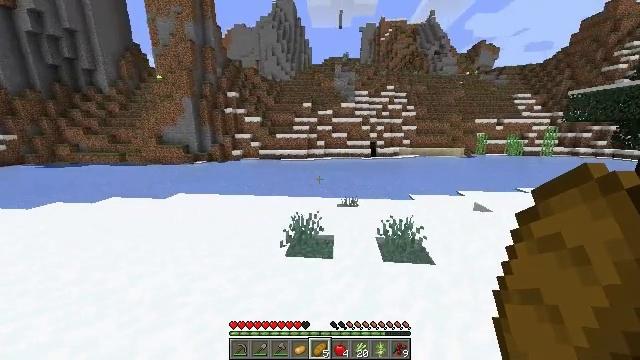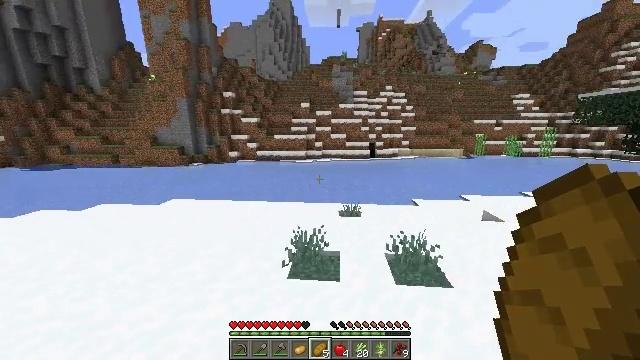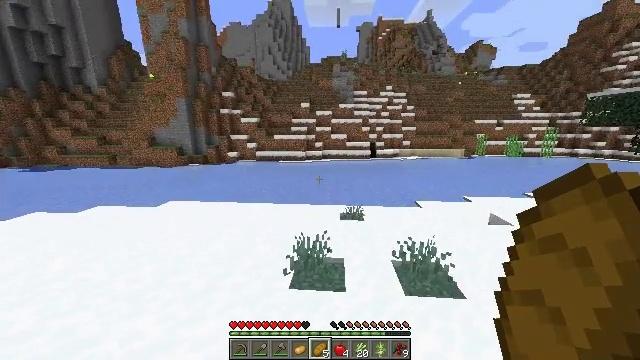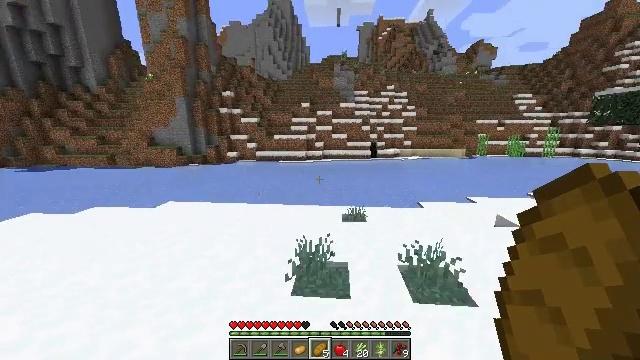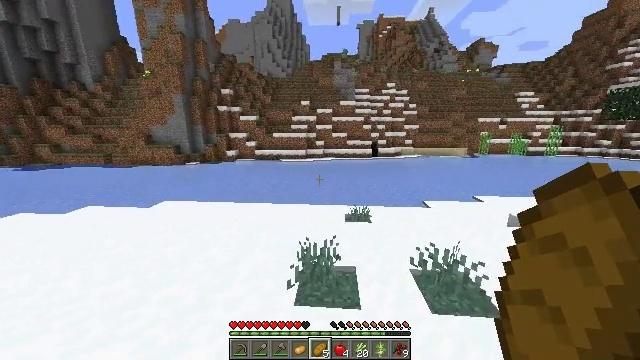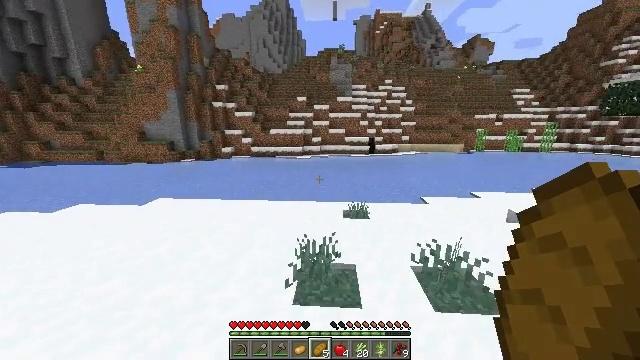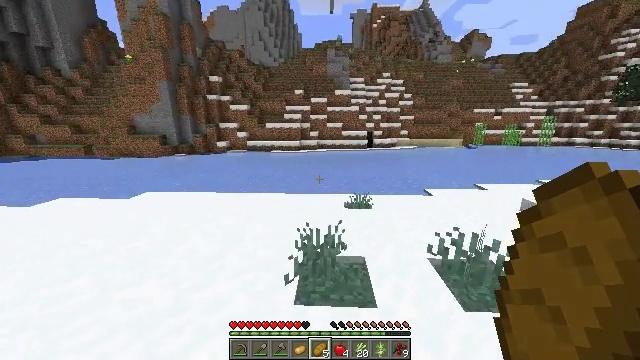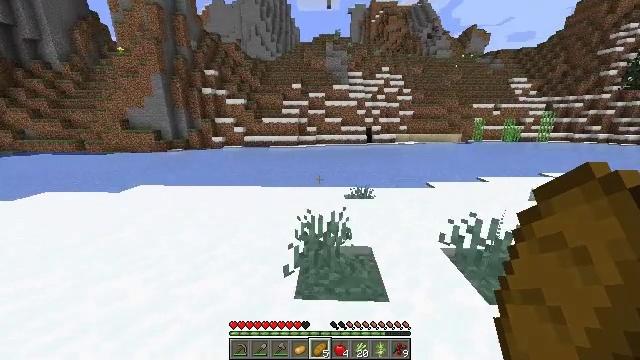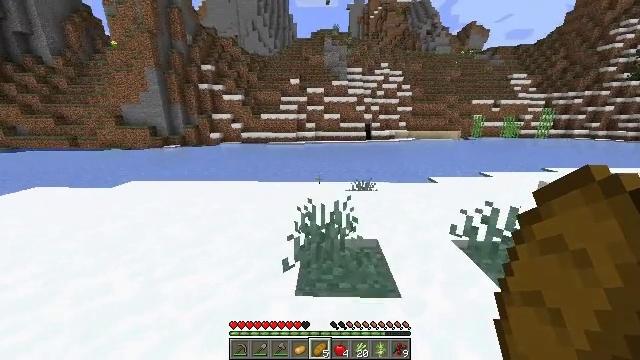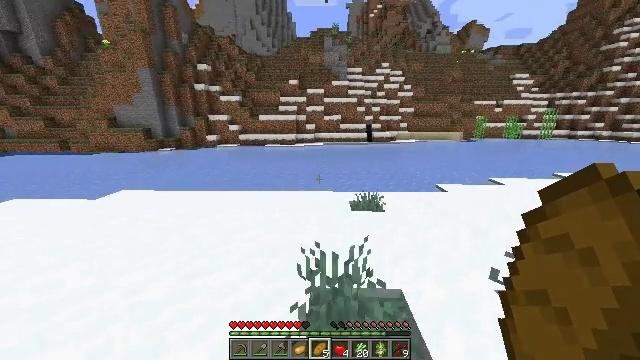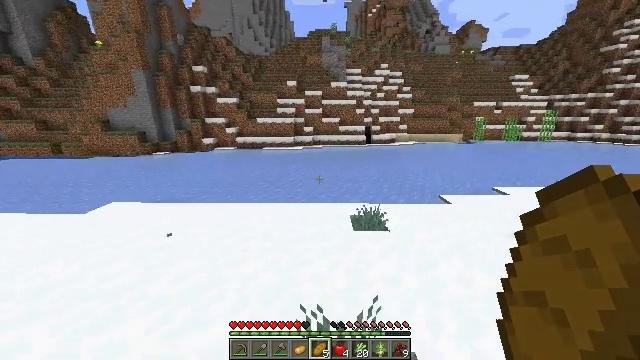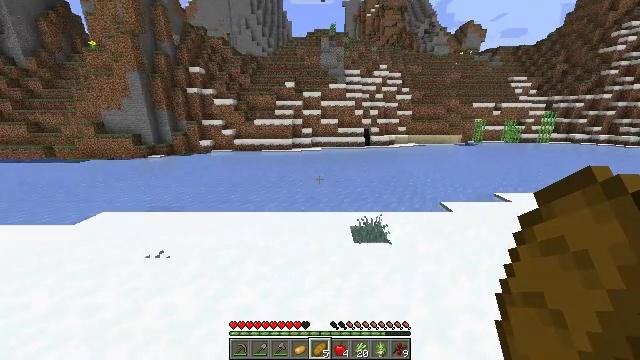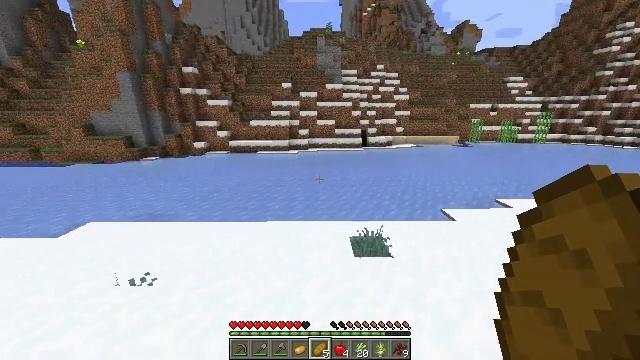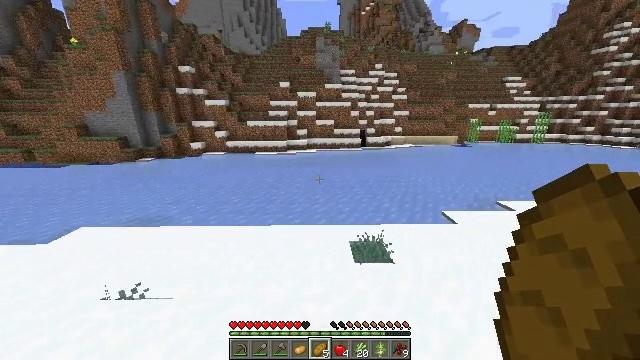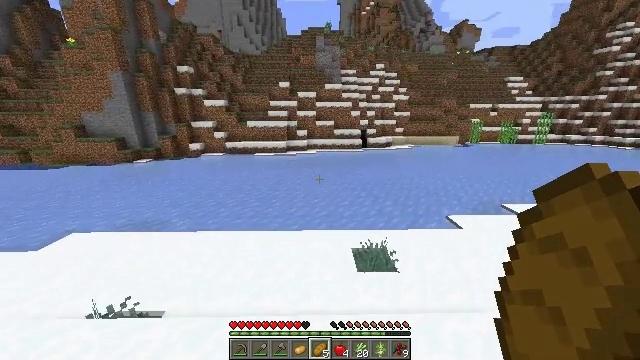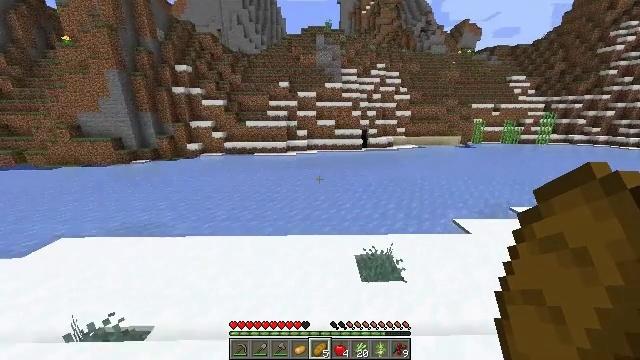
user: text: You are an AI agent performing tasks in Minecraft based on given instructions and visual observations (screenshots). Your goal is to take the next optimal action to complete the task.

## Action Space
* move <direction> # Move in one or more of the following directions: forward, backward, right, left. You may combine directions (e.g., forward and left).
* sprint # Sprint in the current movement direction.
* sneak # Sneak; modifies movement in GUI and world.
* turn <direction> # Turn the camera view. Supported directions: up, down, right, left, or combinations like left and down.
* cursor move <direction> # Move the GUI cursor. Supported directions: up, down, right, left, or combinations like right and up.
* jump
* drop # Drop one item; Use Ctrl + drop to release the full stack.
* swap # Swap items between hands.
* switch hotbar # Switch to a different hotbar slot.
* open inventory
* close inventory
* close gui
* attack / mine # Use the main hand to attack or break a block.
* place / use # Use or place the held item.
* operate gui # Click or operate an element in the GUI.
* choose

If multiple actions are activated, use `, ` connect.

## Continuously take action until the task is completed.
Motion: motion action
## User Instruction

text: Attack the ice to clear a path.
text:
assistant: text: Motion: move forward, sprint, jump
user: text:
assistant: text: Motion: move forward, sprint, jump
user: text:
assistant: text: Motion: move forward, sprint, jump
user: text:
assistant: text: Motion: move forward, sprint, jump
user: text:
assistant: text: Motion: move forward, sprint, jump
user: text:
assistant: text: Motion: move forward, sprint, jump
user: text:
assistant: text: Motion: move forward, sprint, jump
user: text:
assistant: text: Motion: move forward, sprint, jump
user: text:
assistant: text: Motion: move forward, sprint, jump
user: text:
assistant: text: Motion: move forward, sprint, jump
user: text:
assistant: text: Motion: move forward, sprint, jump
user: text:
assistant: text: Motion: move forward, sprint, jump
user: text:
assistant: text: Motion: move forward, sprint, jump
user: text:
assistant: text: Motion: move forward, sprint, jump
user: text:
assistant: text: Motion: move forward, sprint, jump
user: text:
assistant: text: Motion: move forward, sprint, jump
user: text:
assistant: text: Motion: move forward, sprint, jump
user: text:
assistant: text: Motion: move forward, sprint, jump
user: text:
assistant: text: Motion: move forward, sprint, jump
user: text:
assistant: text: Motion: move forward, sprint, turn right, jump
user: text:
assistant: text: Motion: move forward, sprint, turn right, jump
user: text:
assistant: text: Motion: move forward, sprint, turn right, jump
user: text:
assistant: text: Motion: move forward, sprint, turn right, jump
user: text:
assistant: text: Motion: move forward, sprint, turn right, jump
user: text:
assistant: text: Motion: move forward, sprint, turn right, jump
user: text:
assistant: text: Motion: move forward, sprint, turn right, jump
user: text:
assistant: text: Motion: move forward, sprint, jump
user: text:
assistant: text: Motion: move forward, sprint, jump
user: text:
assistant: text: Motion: move forward, sprint, turn right and down, jump
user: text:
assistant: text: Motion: move forward, sprint, jump